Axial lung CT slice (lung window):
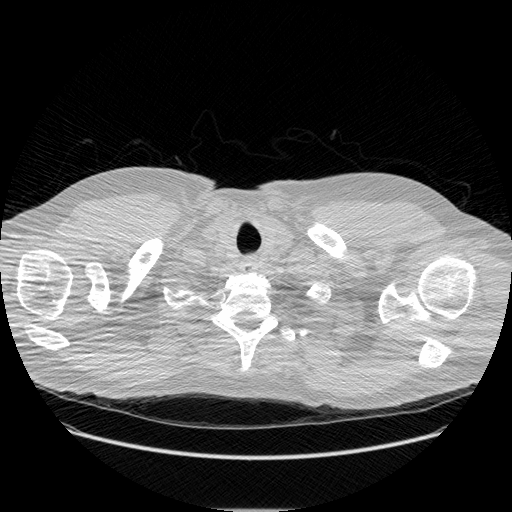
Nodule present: no